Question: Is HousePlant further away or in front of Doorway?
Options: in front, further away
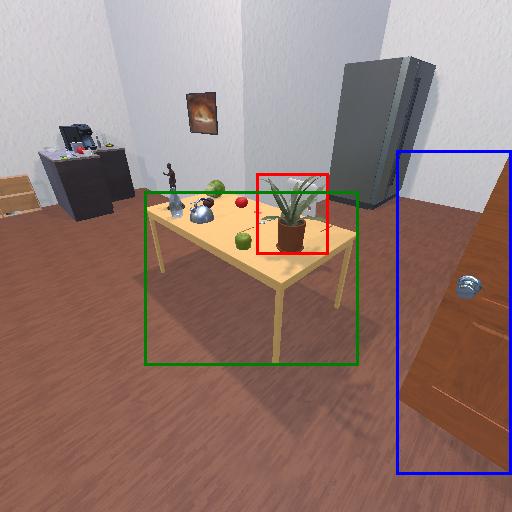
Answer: in front